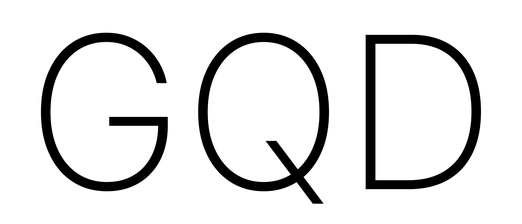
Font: Inter_ExtraLight